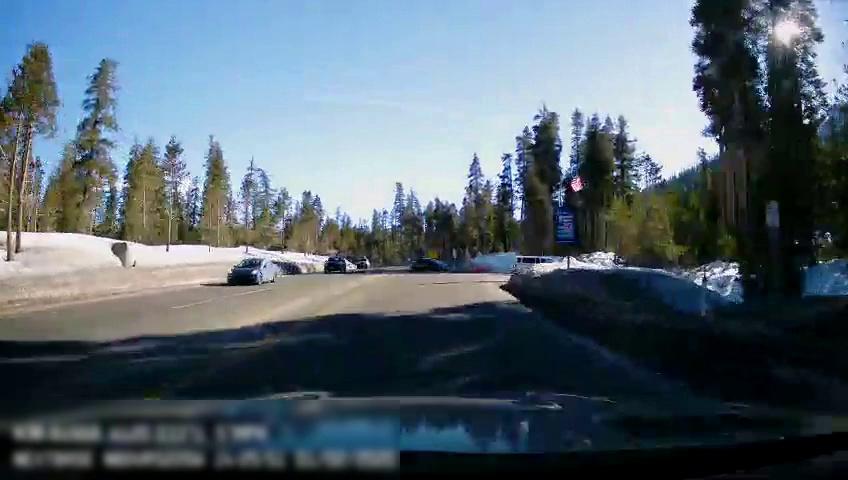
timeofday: Day
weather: Snowy
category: Drivable Space
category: Vehicles | Van
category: Vehicles | Truck
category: Vehicles | SUV
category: Vehicles | SUV
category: Vehicles | Car
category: Traffic | Signs